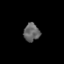
Tissue: prostate
Cell type: Myeloid cells
Senescence score: 0.1794
Nuclear area (px): 285
Mean DAPI intensity: 100.26